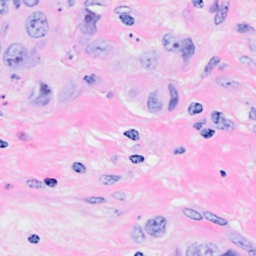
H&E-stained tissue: Breast